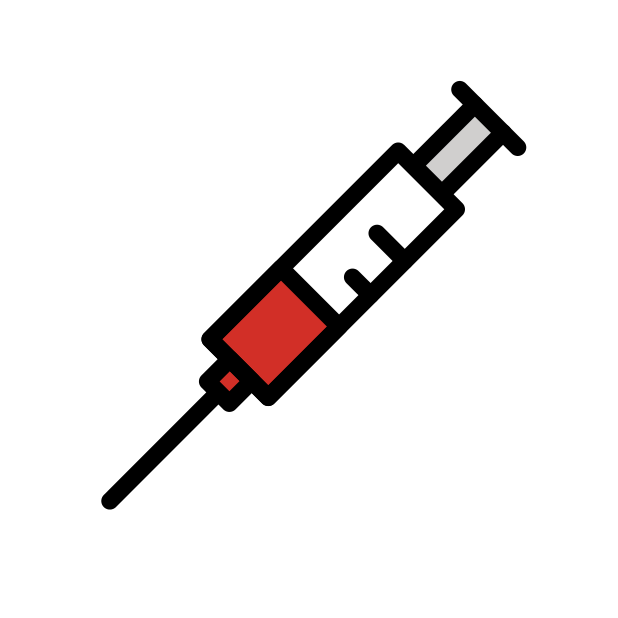
Emoji: 💉
Name: syringe
Unicode: 0x1f489